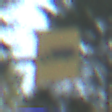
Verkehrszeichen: KFZZulaessigeGesamtmasse3Komma5TOhnePfeilsymbol
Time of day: MorningAfternoon
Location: Outdoor (Nature)
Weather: Clear
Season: NotSpecified
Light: Natural